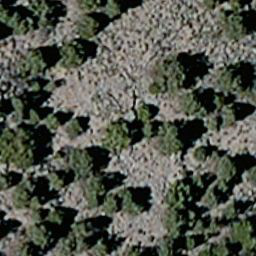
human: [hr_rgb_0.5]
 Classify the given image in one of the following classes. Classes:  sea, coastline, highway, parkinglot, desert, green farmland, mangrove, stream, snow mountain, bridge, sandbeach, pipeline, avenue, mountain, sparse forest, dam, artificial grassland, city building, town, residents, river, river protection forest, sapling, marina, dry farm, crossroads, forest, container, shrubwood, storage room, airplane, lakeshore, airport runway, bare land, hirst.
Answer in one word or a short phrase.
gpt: sparse forest